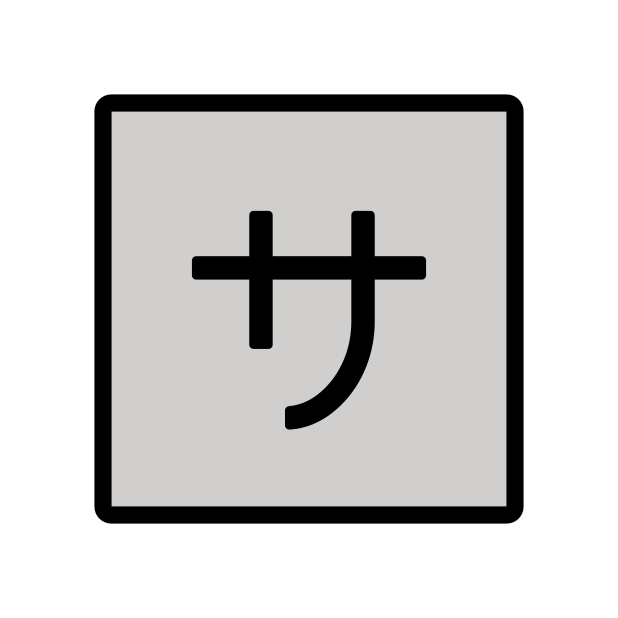
Japanese “service charge” button